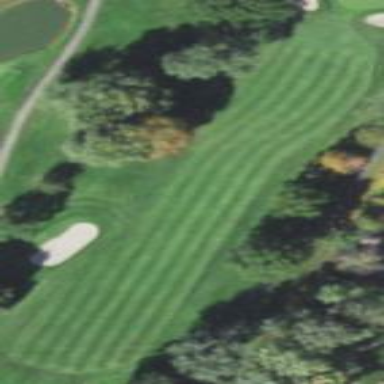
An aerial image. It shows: Grassy area designated as golf fairway.